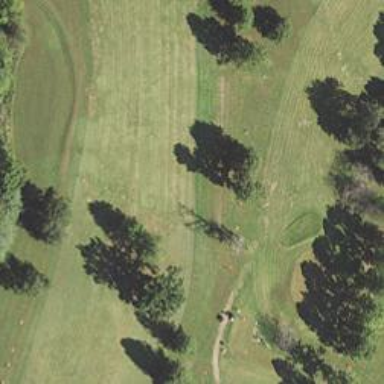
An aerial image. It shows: View of golf hole.